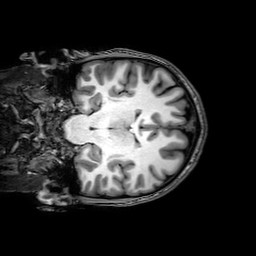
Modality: T1w
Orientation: coronal
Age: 25
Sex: male
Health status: healthy
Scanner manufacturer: philips
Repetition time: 0.008239 s
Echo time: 0.00378 s